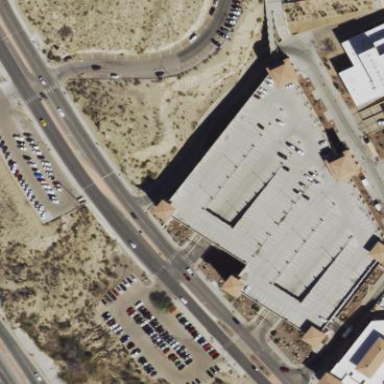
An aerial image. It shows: Multi-storey parking building.